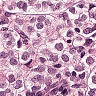
Metastatic tissue present: yes